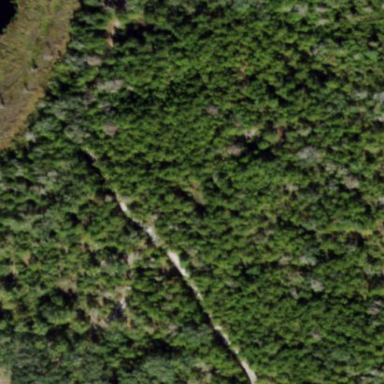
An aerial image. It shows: Woodland with needle-leaved trees.